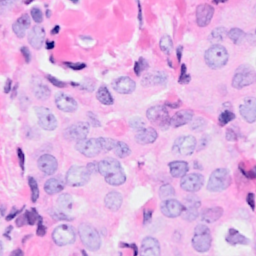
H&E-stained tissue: Breast